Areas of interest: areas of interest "Yantai Jiutian International Aquatic Products Wholesale Market, Sector E"
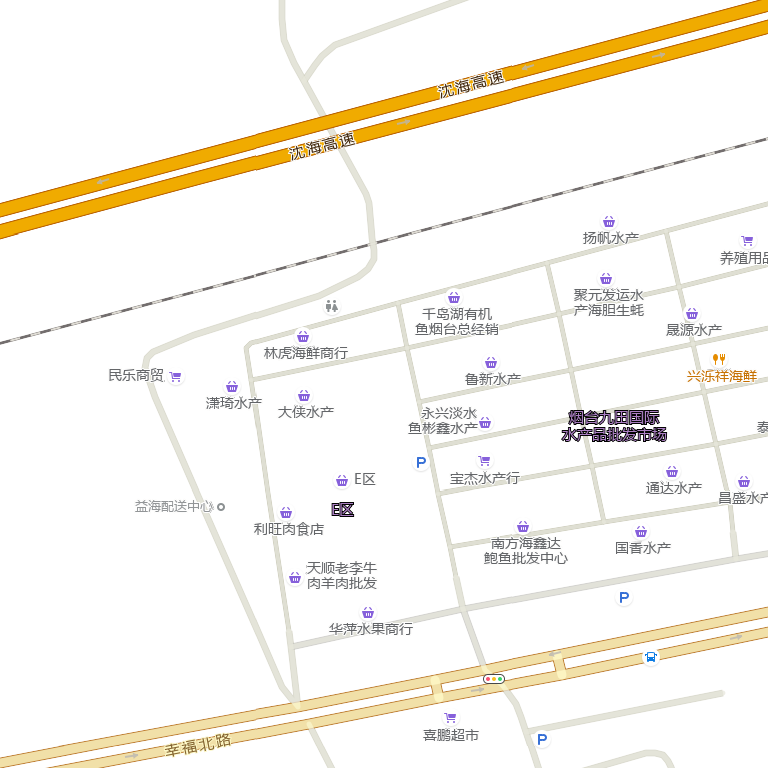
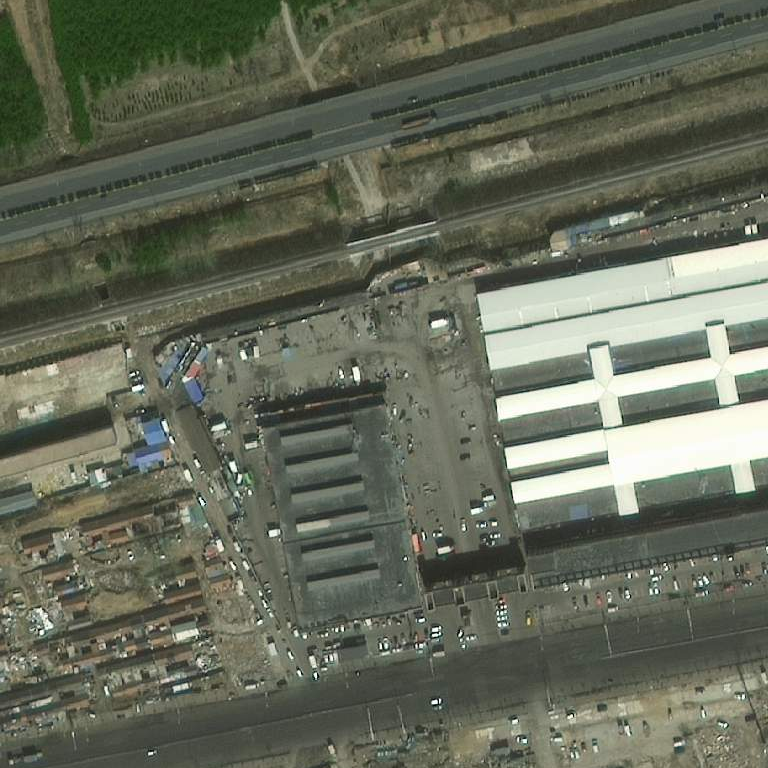